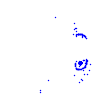
Particle: electron